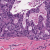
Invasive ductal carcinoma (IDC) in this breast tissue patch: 0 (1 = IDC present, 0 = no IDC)